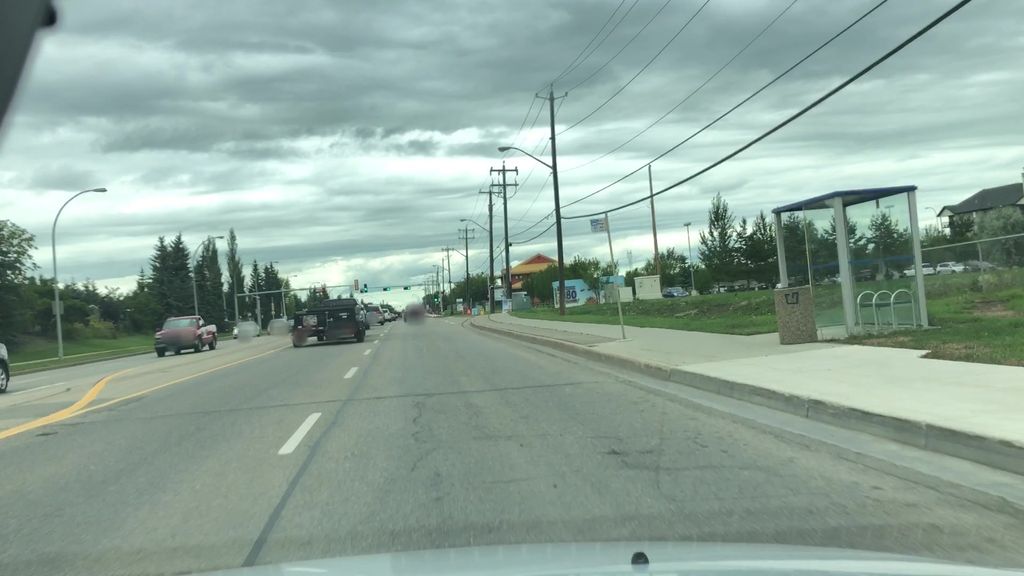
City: edmonton